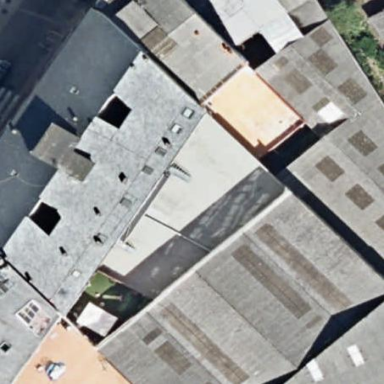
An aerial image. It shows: Warehouse building.